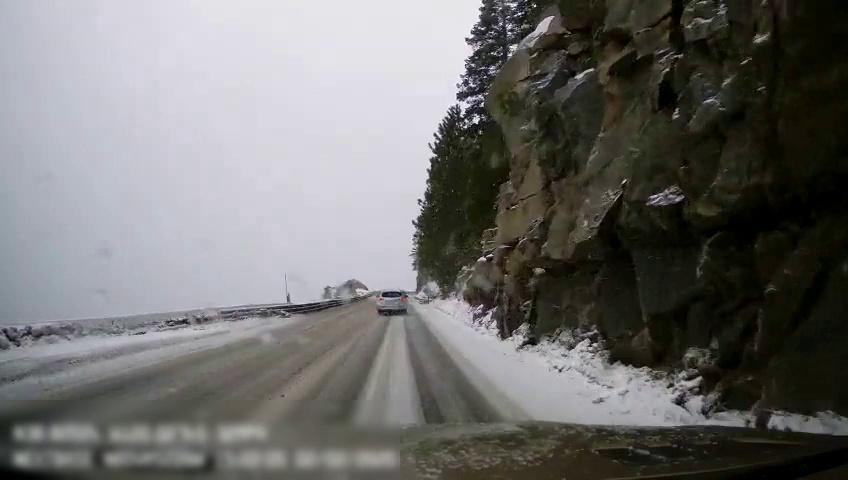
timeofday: Day
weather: Snowy
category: Drivable Space
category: Vehicles | SUV